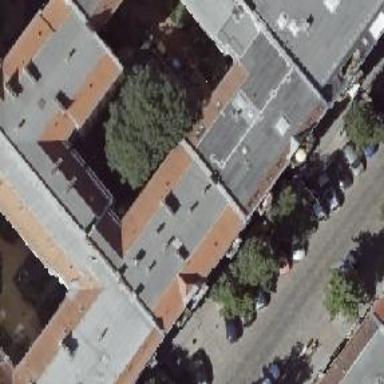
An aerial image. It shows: Residential building with double saltbox roof shape.